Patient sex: M
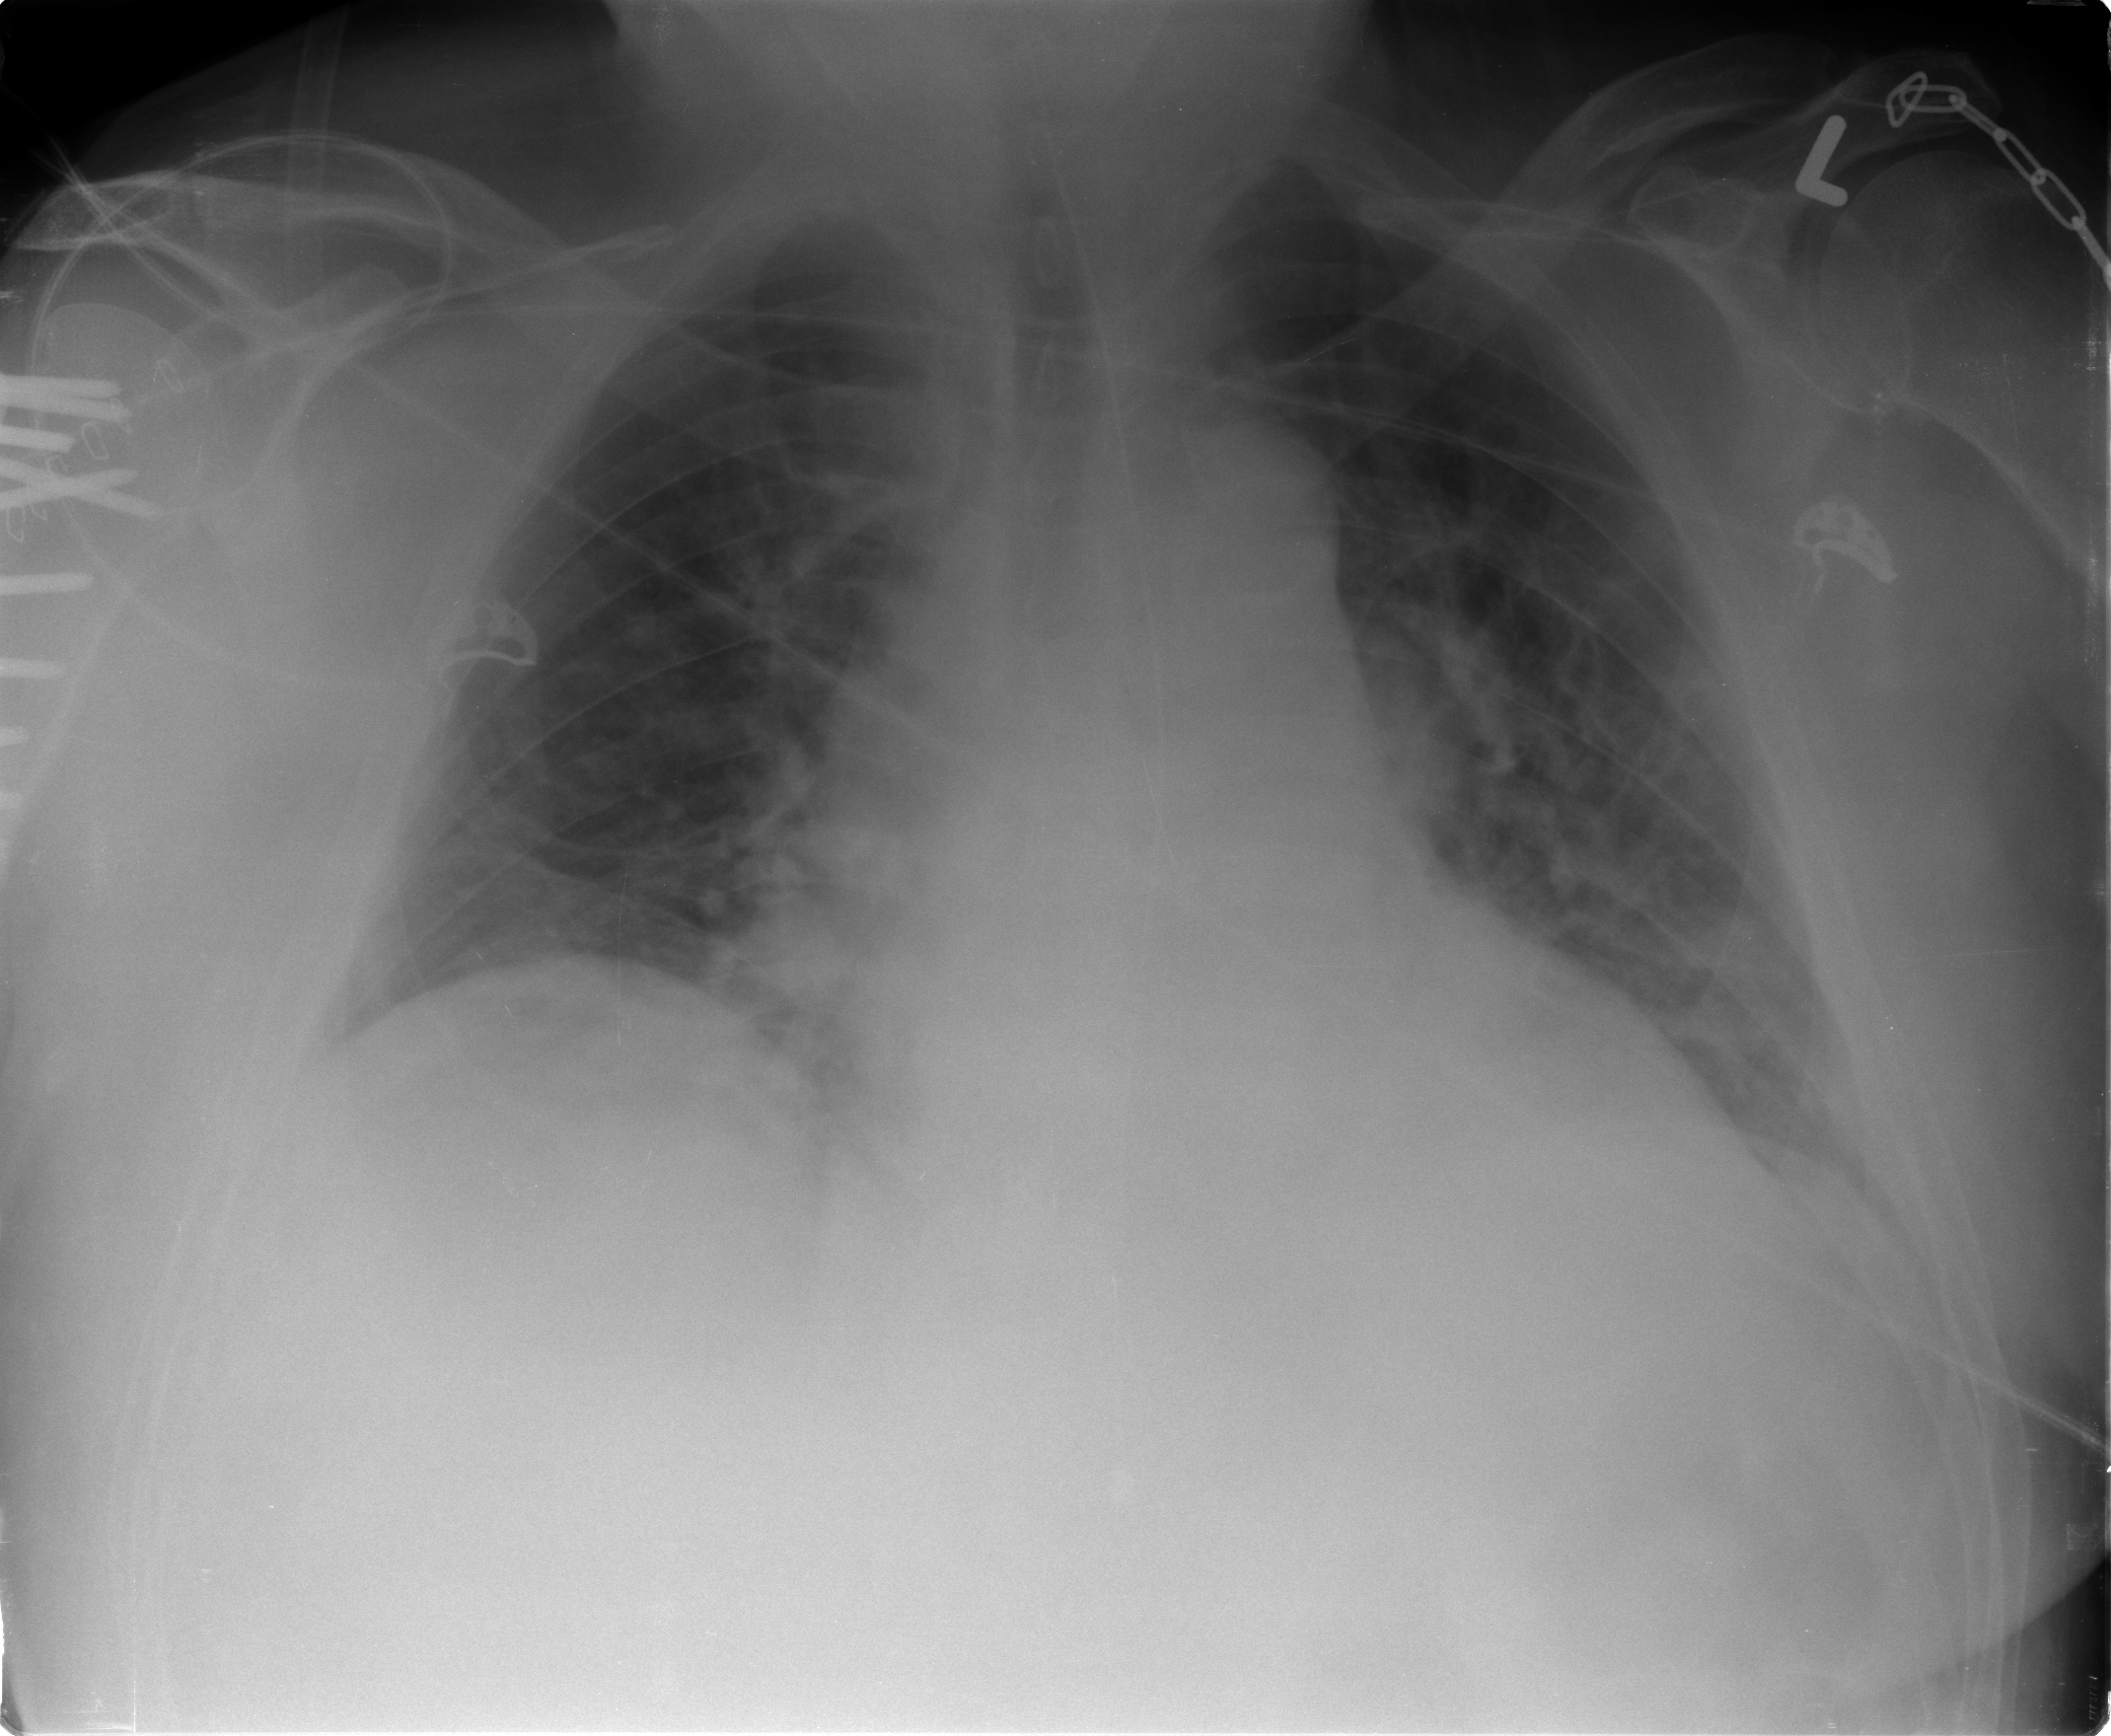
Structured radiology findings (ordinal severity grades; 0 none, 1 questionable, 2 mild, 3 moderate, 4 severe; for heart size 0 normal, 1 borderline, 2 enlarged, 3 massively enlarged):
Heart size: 0
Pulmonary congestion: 2
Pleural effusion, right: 2
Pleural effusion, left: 2
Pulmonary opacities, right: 0
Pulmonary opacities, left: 0
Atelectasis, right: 2
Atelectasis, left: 2